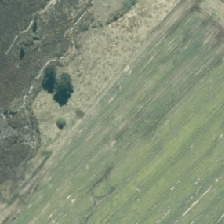
Land cover: high_producing_grassland